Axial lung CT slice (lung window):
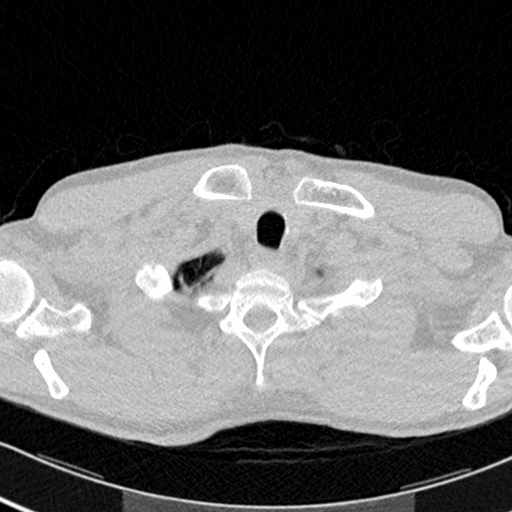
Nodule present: no